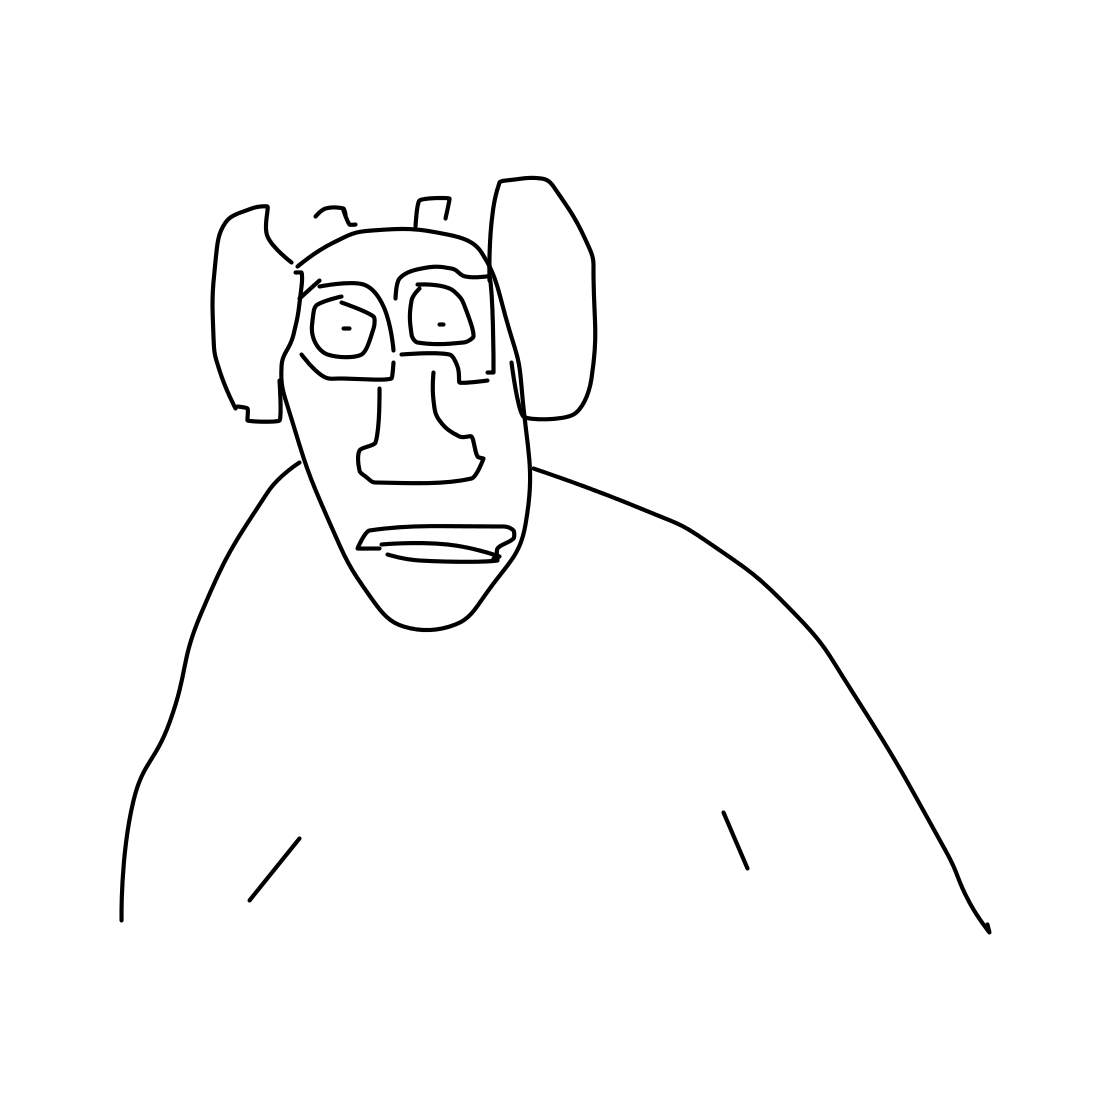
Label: monkey